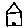
Label: house